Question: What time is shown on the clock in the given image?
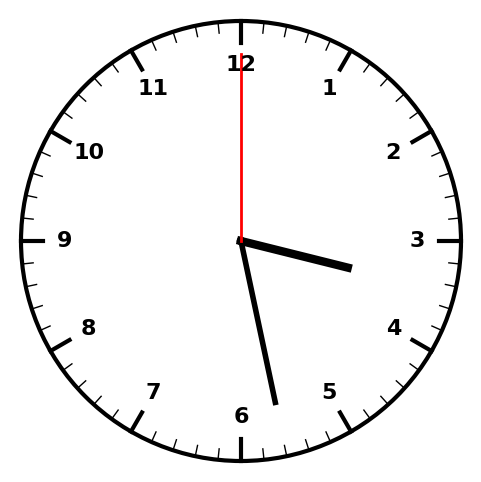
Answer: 03:28:00